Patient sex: M
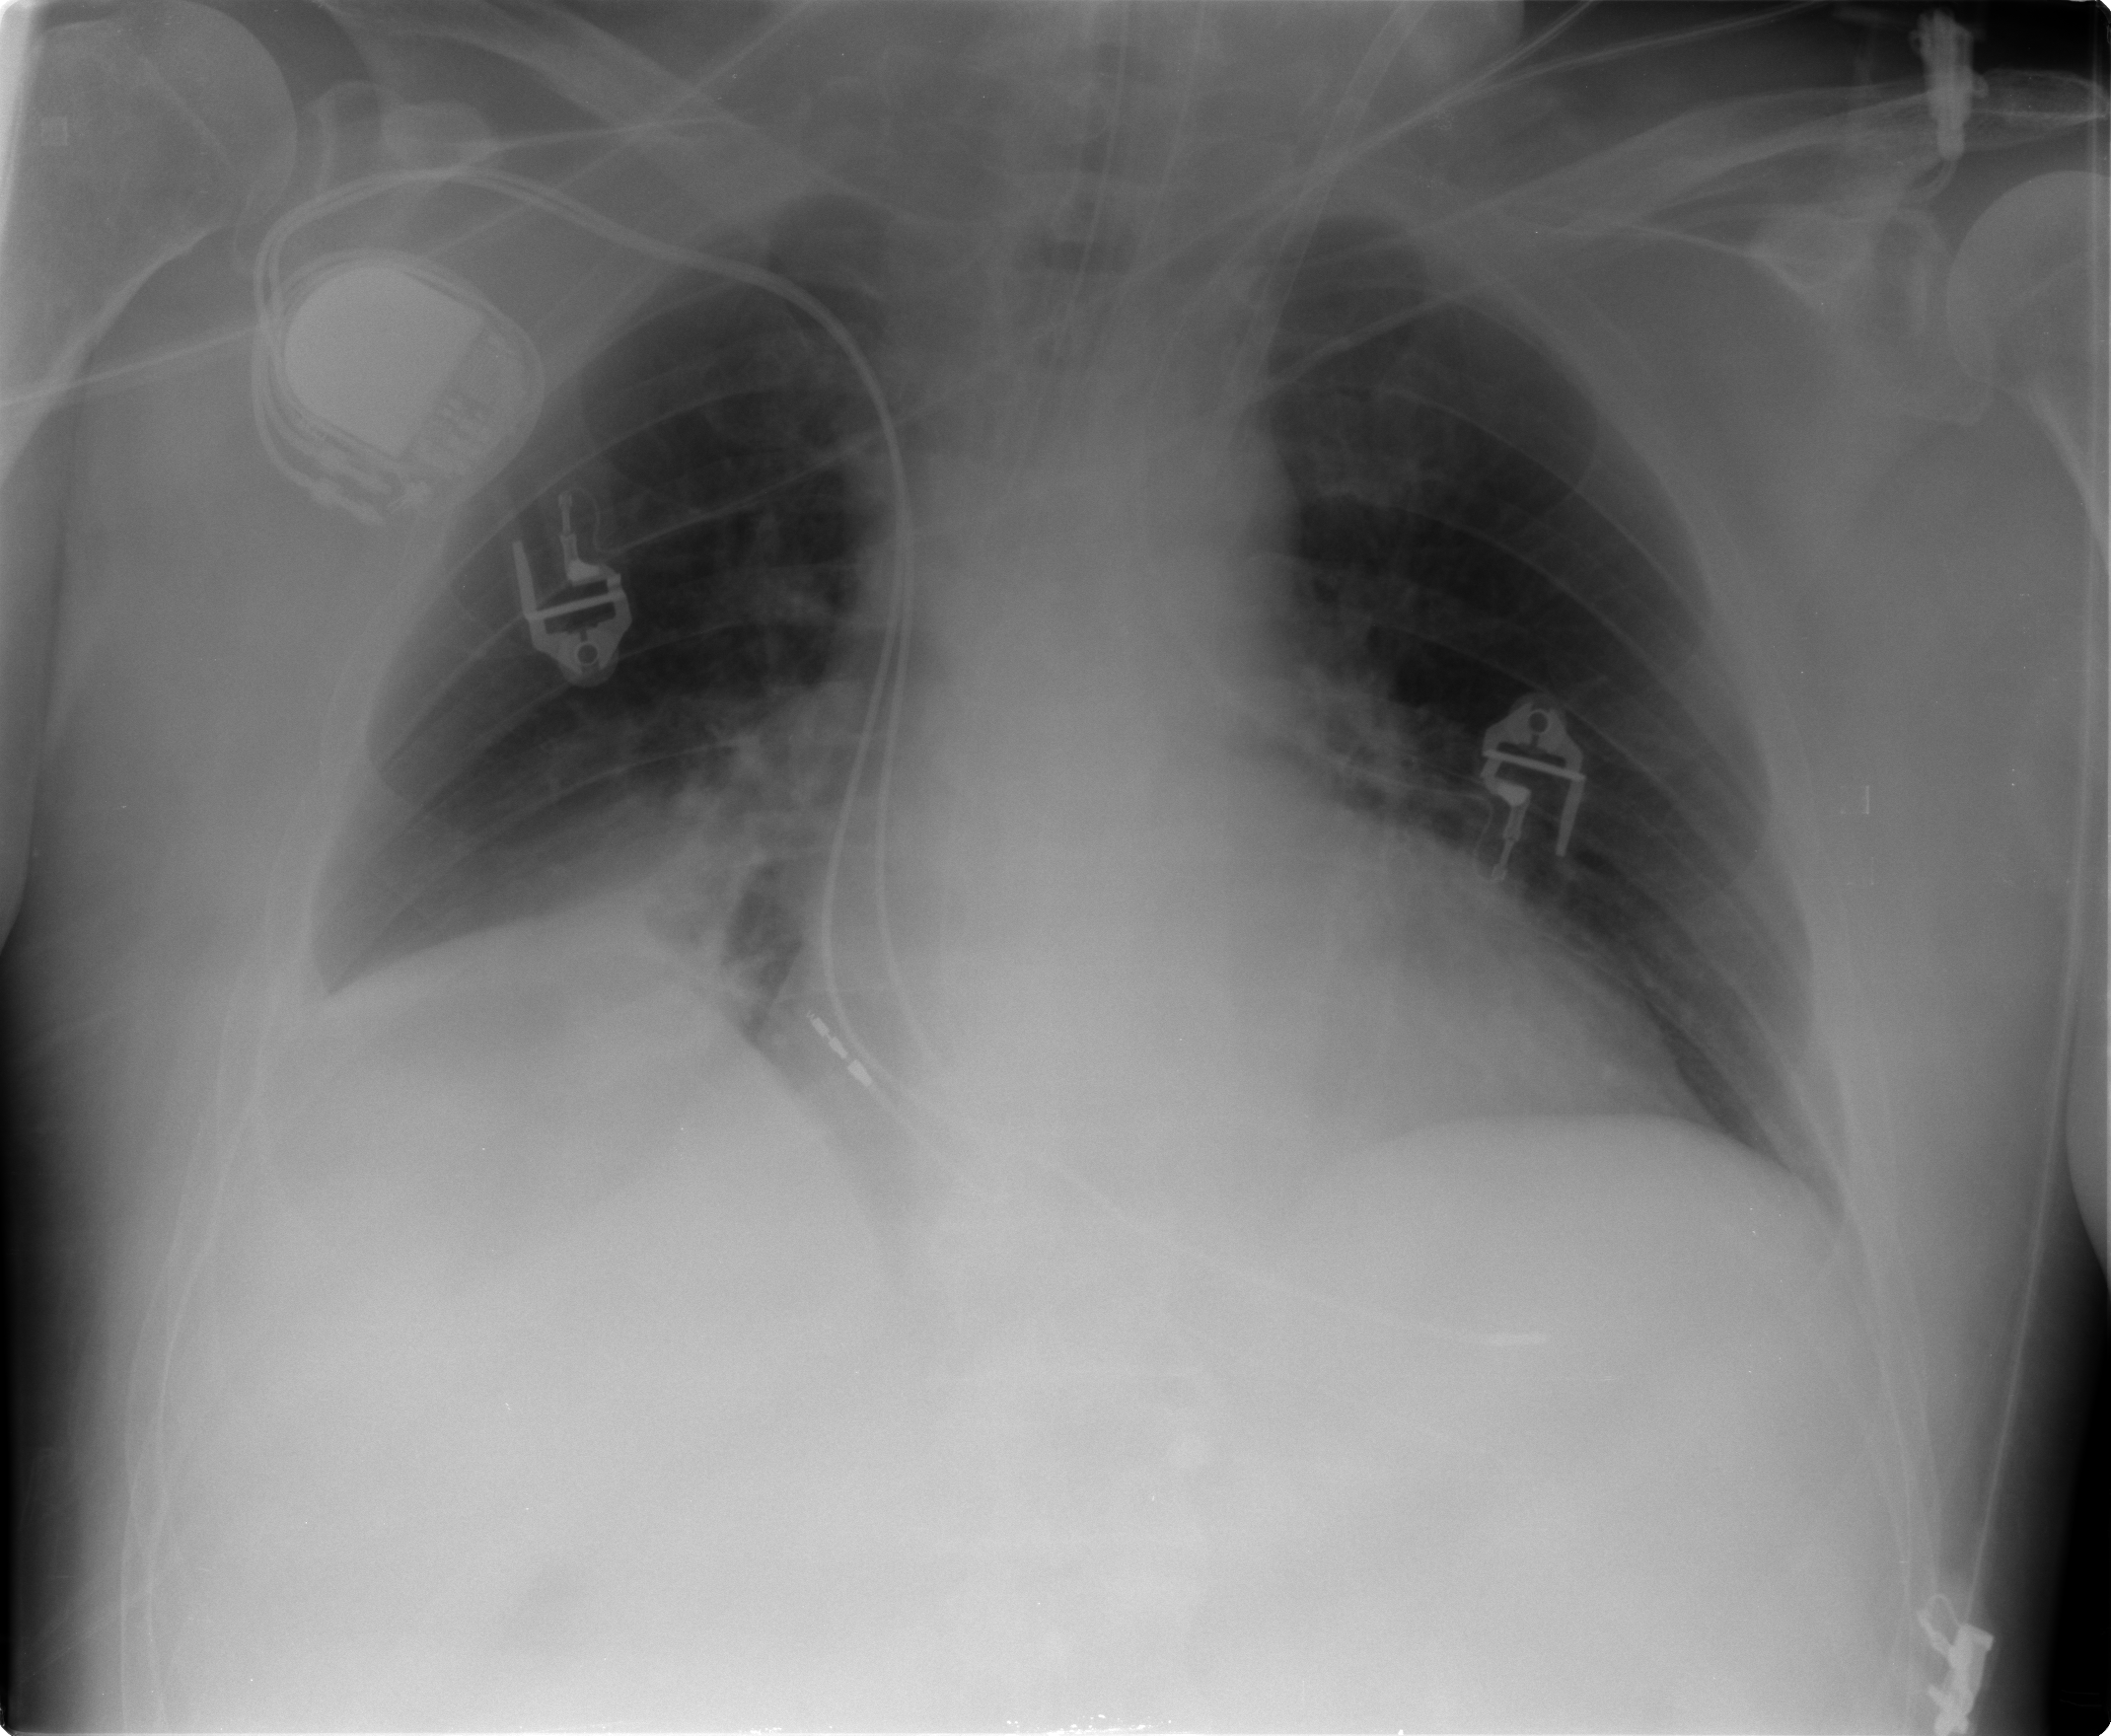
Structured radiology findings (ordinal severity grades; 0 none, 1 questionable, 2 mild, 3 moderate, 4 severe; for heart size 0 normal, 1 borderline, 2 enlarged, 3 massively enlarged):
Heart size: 2
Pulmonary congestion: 0
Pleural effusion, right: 0
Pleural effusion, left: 0
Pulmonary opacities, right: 0
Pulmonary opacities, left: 0
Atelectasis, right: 2
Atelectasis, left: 0